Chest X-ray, PA view. Patient: 57 years old, sex M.
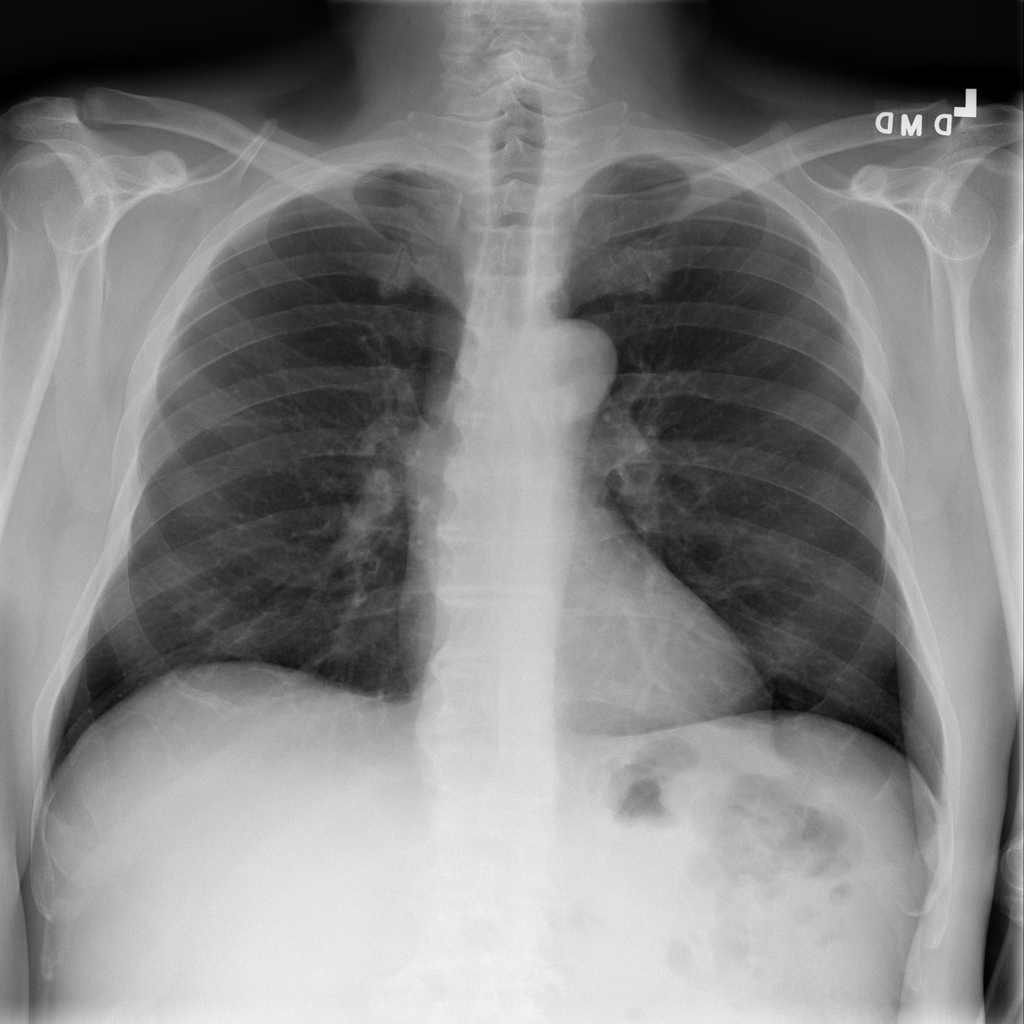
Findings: No Finding